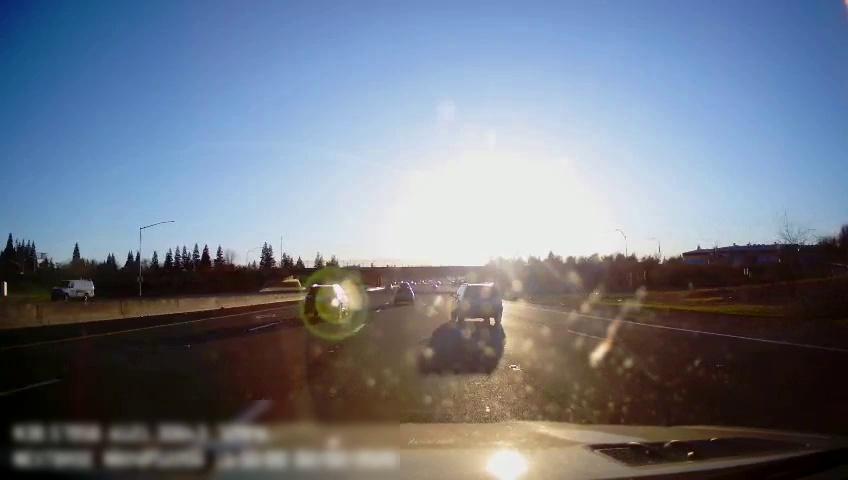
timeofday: Day
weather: Sunny
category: Drivable Space
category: Vehicles | Van
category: Vehicles | SUV
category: Vehicles | Car
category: Vehicles | Car
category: Vehicles | SUV
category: Lanes | Alternate Lane
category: Lanes | Alternate Lane
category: Lanes | Current Lane
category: Lanes | Current Lane
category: Lanes | Alternate Lane
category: Lanes | Alternate Lane